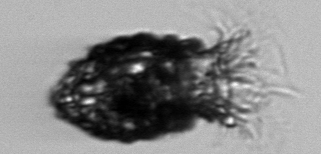
Label: Stenosemella_pacifica